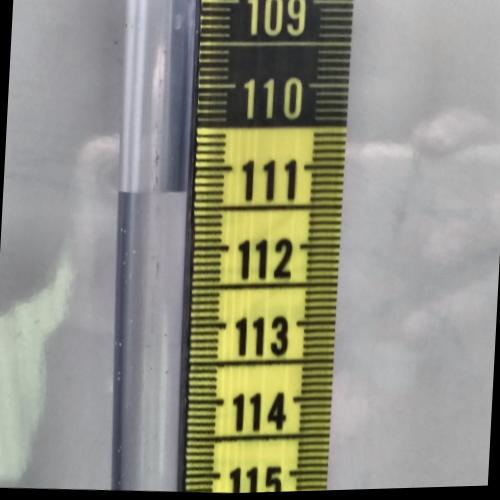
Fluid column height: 111.3 cm